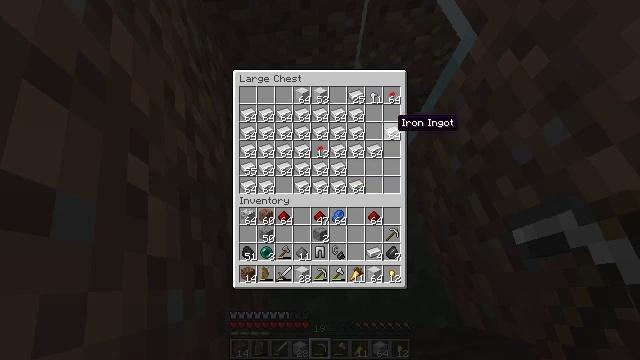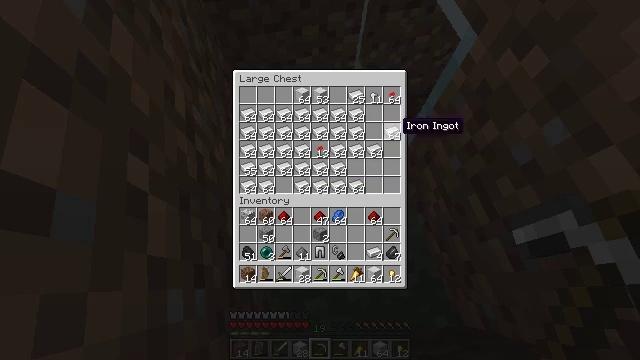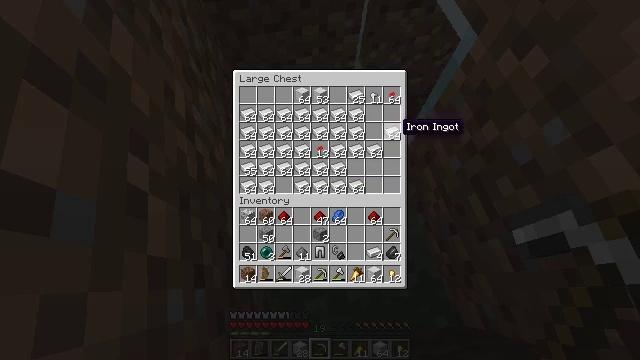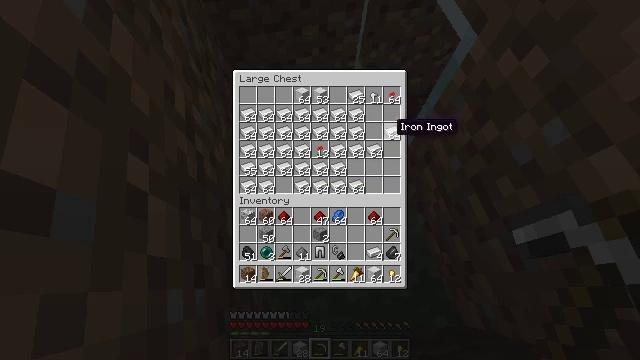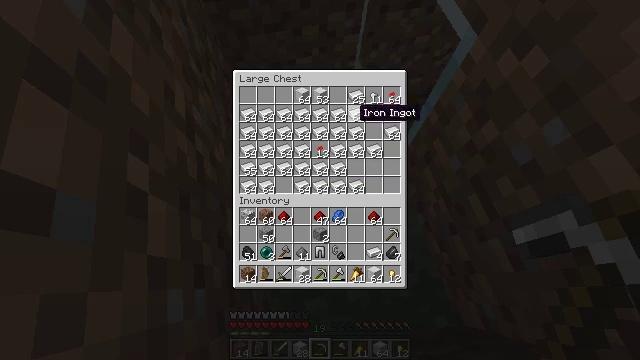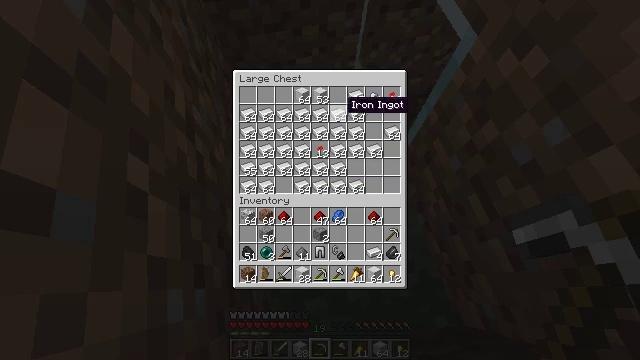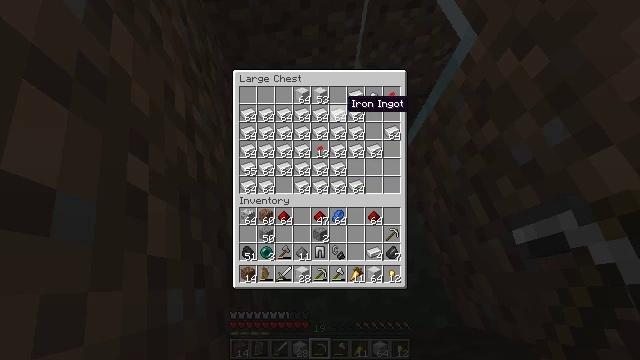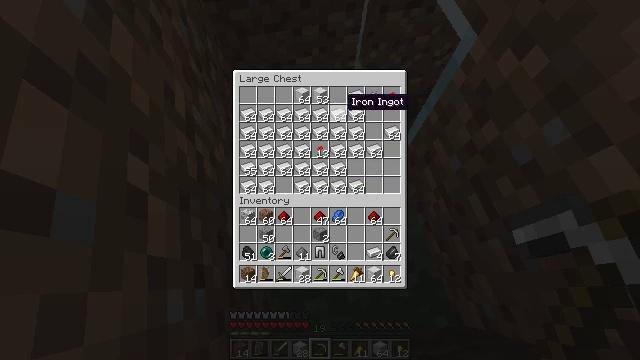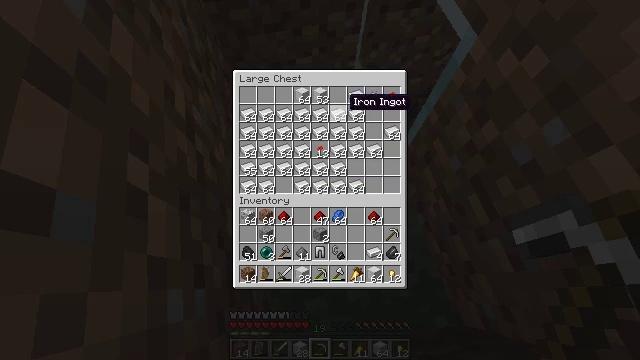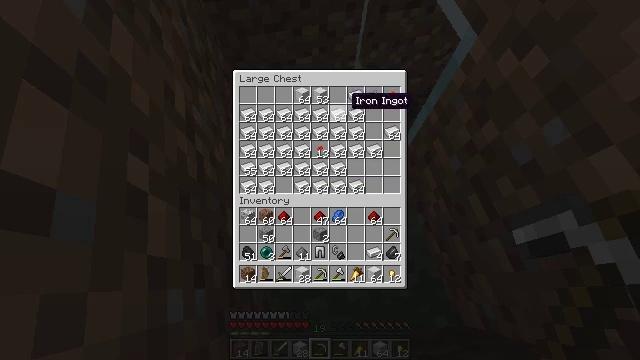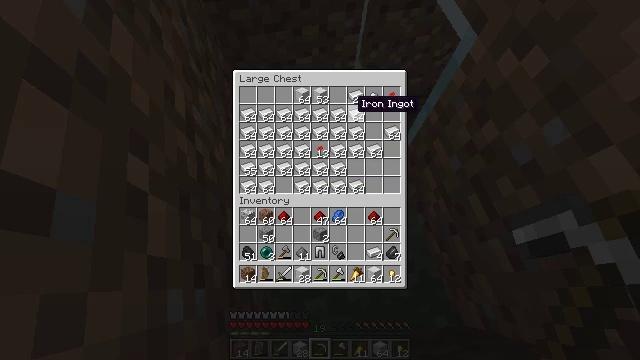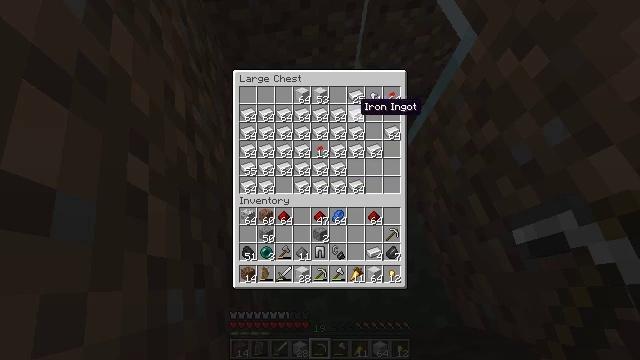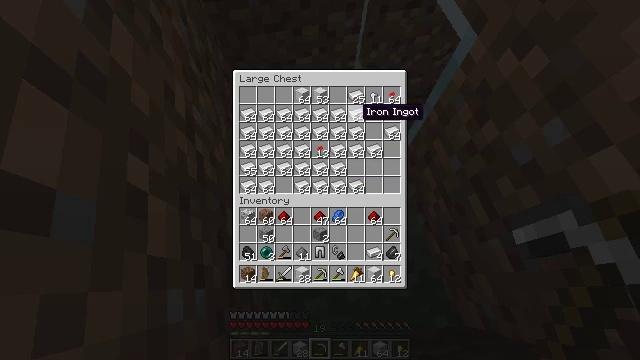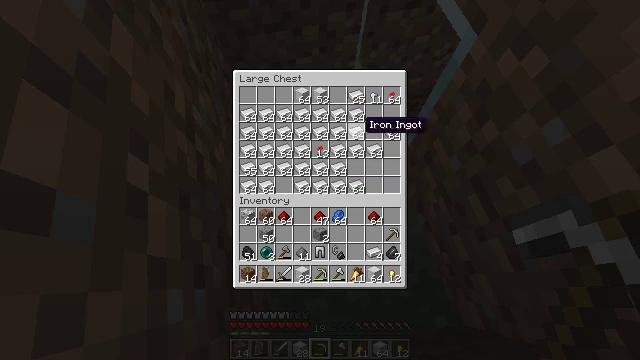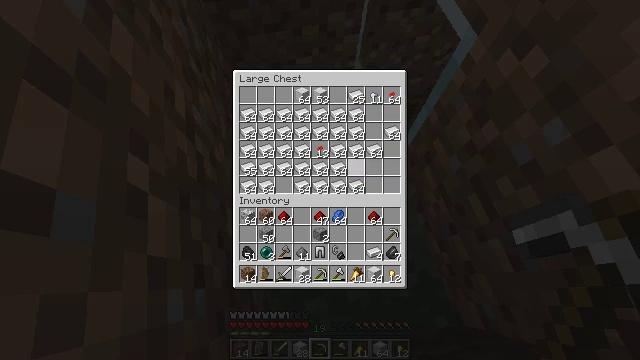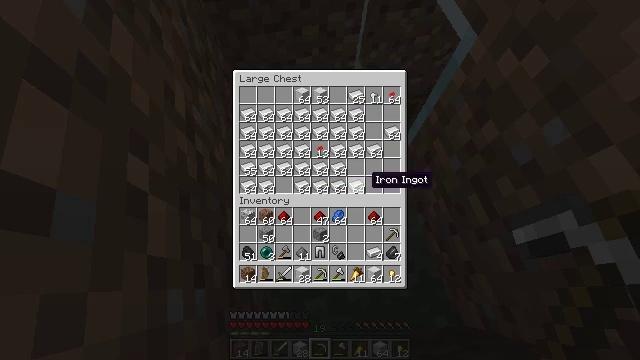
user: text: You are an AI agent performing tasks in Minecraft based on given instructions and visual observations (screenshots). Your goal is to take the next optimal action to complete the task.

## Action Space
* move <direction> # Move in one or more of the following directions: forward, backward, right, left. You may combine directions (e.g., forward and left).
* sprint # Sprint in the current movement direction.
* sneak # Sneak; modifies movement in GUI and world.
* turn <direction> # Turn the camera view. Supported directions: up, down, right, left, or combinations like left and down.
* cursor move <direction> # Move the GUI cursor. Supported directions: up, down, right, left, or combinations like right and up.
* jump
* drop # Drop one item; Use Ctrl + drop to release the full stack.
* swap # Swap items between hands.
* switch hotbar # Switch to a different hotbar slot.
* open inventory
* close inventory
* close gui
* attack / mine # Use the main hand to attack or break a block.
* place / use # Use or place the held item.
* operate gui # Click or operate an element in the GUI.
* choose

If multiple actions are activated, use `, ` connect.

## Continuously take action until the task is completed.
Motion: motion action
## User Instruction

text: Craft an iron block.
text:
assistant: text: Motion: sneak
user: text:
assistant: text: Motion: sneak
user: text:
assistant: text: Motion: sneak
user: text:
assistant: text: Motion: sneak, turn left and up
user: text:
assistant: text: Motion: sneak, turn left and up
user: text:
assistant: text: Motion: sneak
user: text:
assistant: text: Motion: sneak
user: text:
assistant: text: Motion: sneak
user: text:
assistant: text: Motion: sneak
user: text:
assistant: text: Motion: sneak
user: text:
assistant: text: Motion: sneak
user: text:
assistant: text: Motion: sneak
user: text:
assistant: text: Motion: sneak, turn down
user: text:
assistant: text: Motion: sneak, turn down
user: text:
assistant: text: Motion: sneak, turn down
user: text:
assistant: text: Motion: sneak, turn down
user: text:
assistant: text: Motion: sneak, turn down
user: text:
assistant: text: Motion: sneak, turn down
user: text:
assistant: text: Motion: sneak, turn down
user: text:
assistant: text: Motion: sneak, turn down
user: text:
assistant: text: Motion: sneak
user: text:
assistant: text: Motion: sneak
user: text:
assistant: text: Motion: sneak
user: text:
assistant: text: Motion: sneak
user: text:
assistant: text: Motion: sneak
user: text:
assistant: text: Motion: sneak, attack / mine
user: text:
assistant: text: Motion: sneak, attack / mine
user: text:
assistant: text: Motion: sneak, turn left
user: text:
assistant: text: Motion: sneak, turn left
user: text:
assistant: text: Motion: sneak